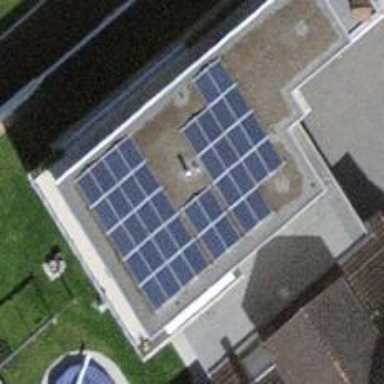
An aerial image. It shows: Solar photovoltaic panel generator.